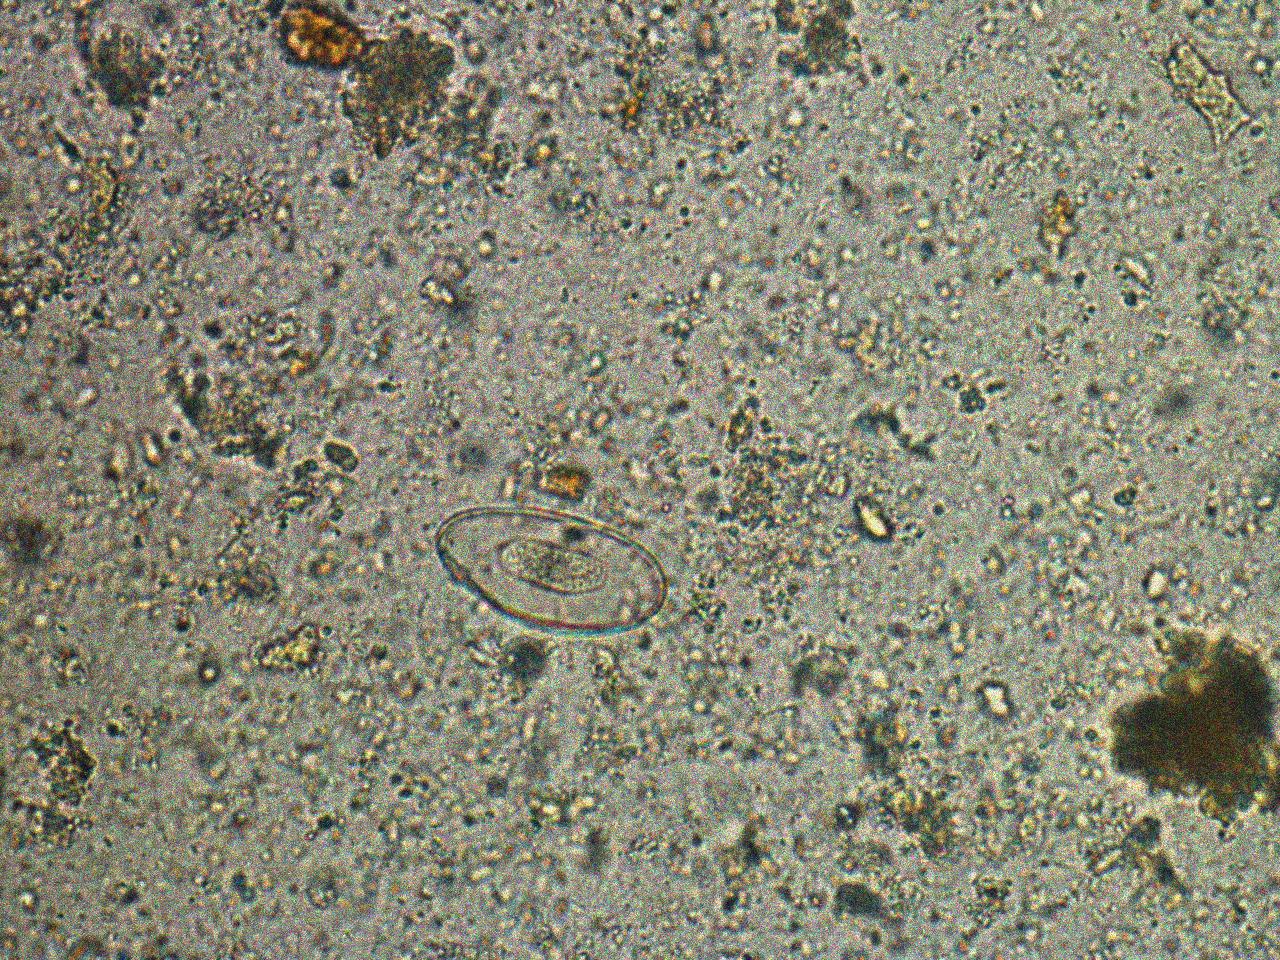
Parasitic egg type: Enterobius vermicularis